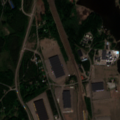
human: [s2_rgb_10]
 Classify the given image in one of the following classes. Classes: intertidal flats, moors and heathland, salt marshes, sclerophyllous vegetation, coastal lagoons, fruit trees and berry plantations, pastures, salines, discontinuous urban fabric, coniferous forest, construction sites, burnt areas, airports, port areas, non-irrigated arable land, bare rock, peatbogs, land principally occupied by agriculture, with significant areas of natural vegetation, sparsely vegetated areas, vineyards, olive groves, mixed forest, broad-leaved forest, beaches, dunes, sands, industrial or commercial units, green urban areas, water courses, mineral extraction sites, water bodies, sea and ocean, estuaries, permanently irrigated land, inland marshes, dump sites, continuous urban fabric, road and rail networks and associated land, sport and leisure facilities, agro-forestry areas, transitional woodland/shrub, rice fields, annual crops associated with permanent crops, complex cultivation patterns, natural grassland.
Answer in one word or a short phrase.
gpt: discontinuous urban fabric, port areas, coniferous forest, mixed forest, sea and ocean